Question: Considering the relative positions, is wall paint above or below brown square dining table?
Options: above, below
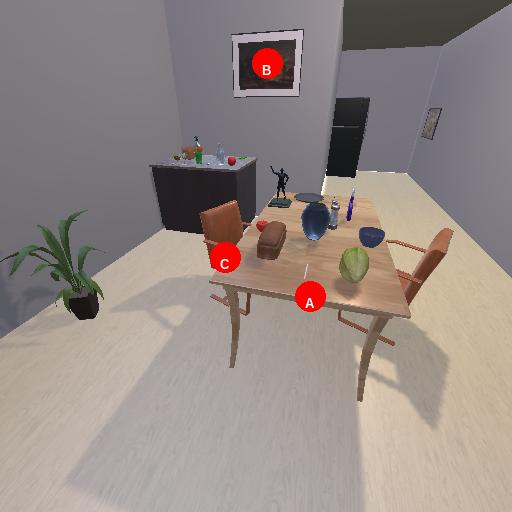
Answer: above